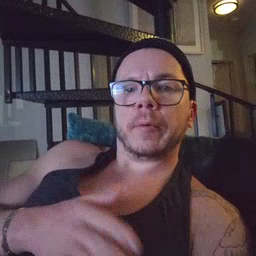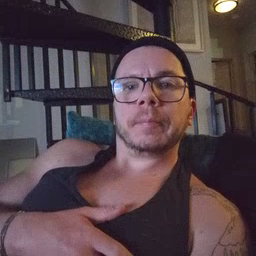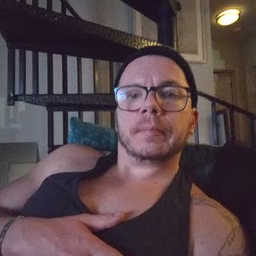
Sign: bedroom